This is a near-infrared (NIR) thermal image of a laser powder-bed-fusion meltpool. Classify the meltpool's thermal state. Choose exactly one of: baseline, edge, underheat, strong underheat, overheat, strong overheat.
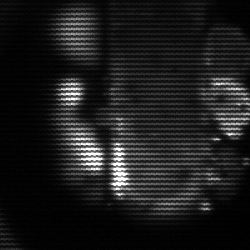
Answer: strong underheat